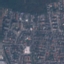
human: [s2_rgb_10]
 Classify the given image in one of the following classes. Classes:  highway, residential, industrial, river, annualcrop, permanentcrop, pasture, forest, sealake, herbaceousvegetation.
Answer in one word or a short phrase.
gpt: Residential